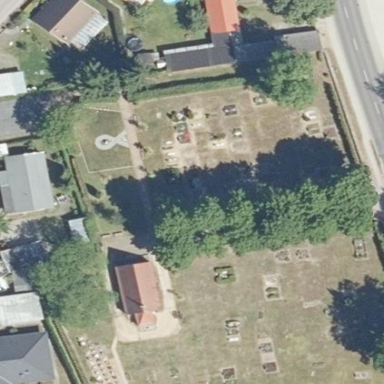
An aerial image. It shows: Cemetery.